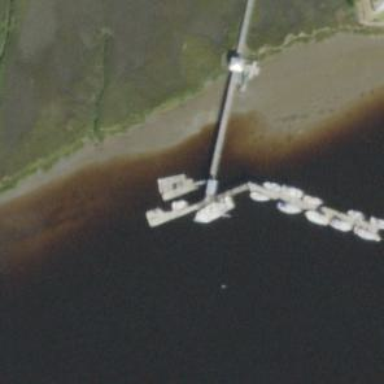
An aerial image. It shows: Pier with mooring facilities.